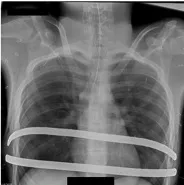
A, Postoperative anteroposterior chest radiograph showing two pectus bars in place.
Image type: radiology (x_ray)